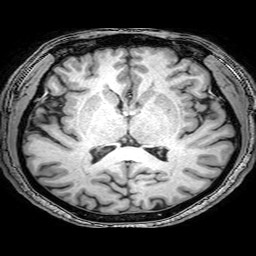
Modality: T1w
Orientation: coronal
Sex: male
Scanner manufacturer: philips
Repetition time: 0.008123 s
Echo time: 0.00372 s